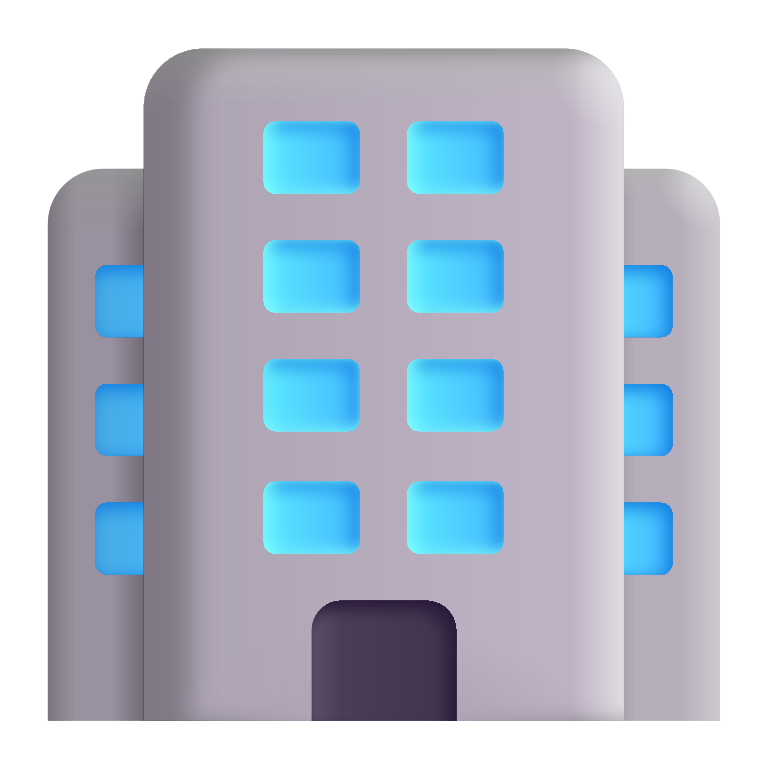
office building color